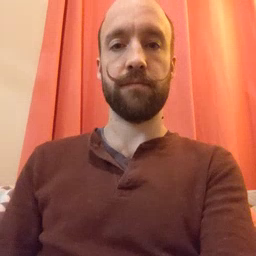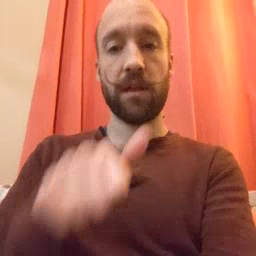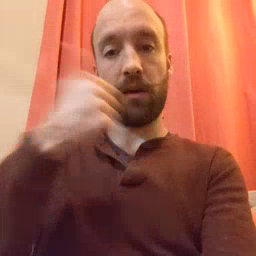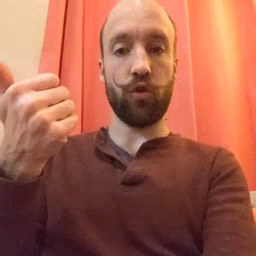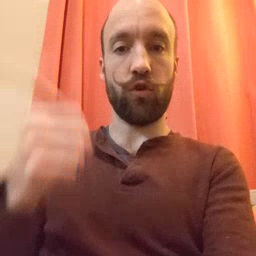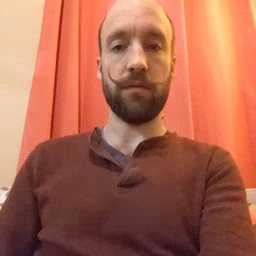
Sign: another